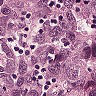
Metastatic tissue present: yes